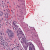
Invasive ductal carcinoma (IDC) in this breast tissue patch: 1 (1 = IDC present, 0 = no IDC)